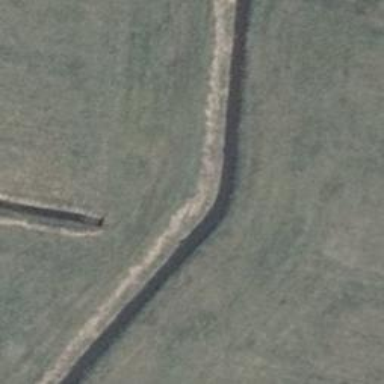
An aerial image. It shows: Track with grade5 tracktype.